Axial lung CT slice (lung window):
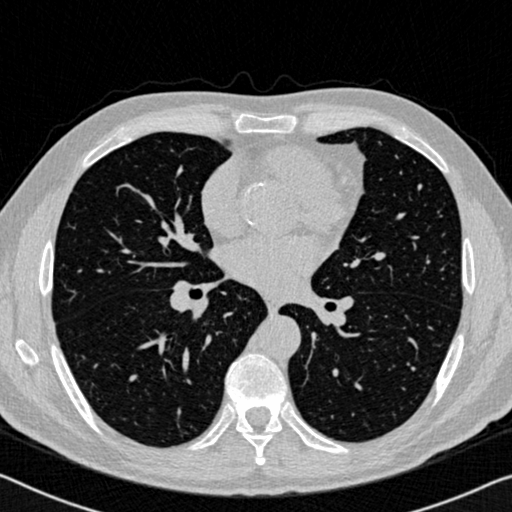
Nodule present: no